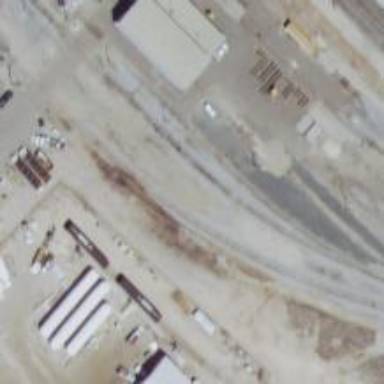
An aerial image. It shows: Railway siding with rails.